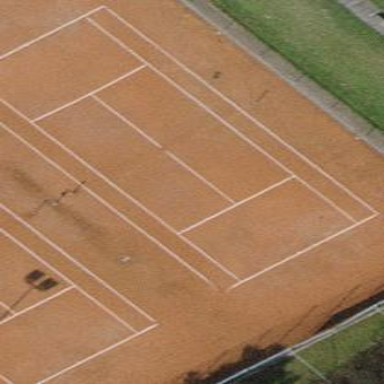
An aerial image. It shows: Tennis court on pitch.